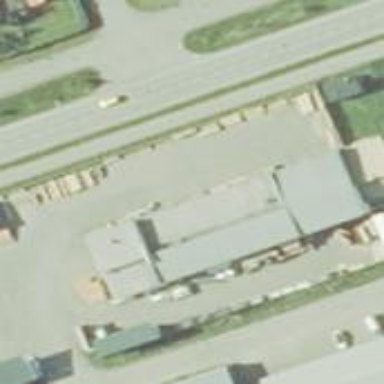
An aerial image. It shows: Industrial area with warehouse.